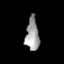
Tissue: skin
Cell type: Epithelial cells
Senescence score: 0.2414
Nuclear area (px): 424
Mean DAPI intensity: 160.245